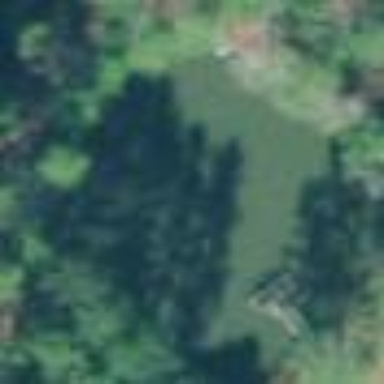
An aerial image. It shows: Pond surrounded by natural water.